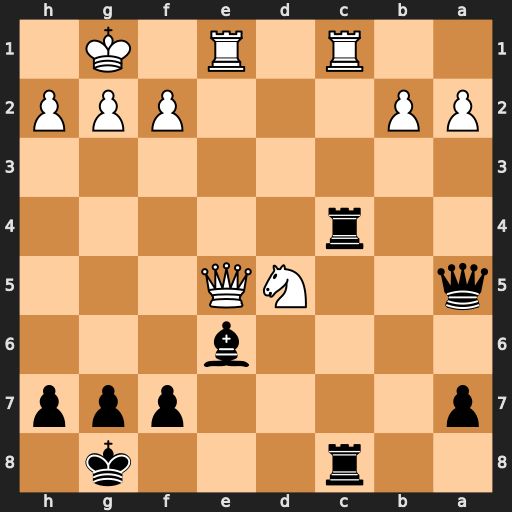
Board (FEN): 2r3k1/p4ppp/4b3/q2NQ3/2r5/8/PP3PPP/2R1R1K1
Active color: b
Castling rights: -
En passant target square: -
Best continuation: Qxd5 Qxd5 Bxd5 Rxc4 Bxc4